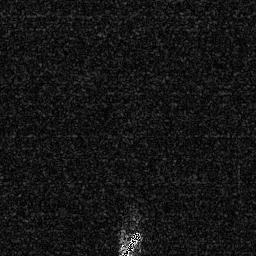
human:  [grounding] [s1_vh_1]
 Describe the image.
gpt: In the satellite image, there is  <ref>1 medium ship </ref> <box>[[46, 89, 55, 99, 0]]</box> located at bottom.